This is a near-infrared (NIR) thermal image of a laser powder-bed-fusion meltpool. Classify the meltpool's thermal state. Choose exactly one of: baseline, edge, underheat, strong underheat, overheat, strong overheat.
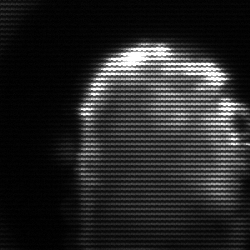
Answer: baseline